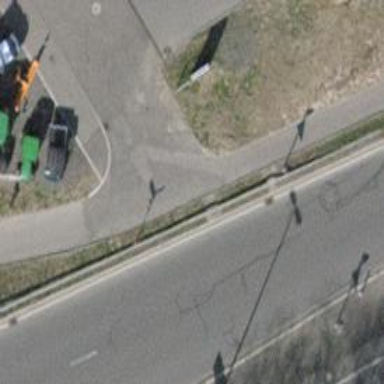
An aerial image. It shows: Bollard.